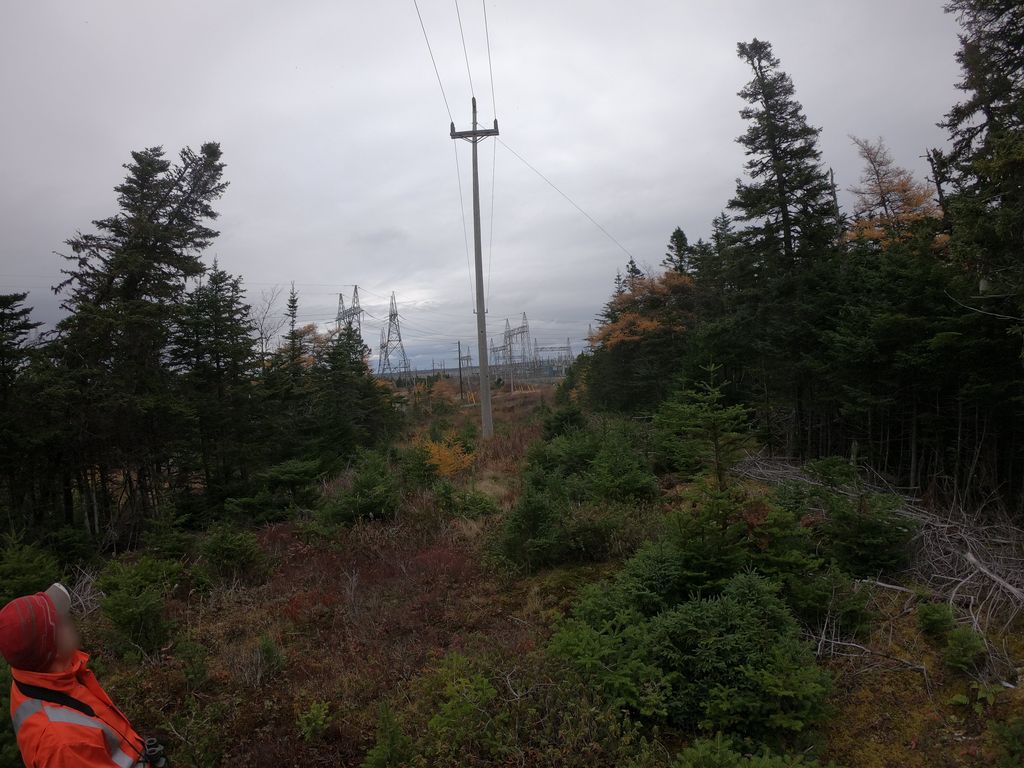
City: st_johns